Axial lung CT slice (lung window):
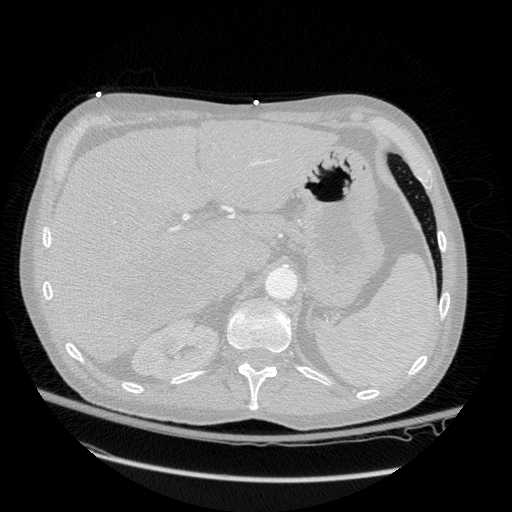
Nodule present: no